Field crop: maize
Growth stage: 2
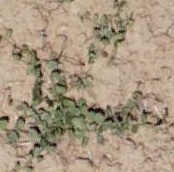
Species: convolvulus